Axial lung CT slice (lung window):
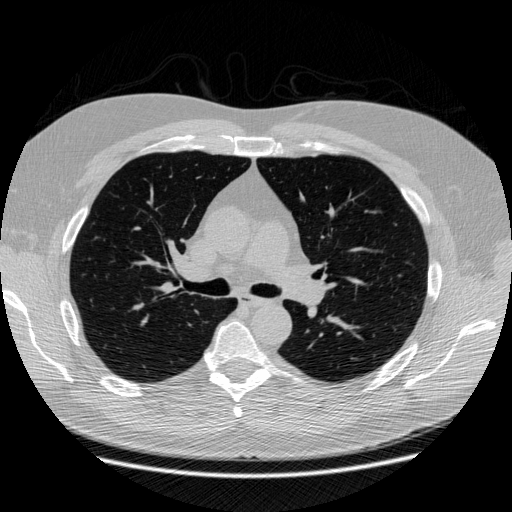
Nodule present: no